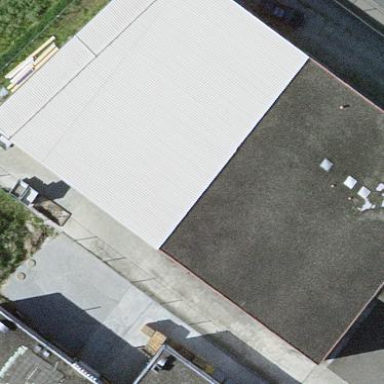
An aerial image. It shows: Industrial building.